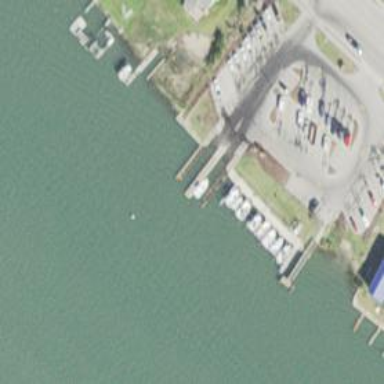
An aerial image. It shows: Man-made pier.